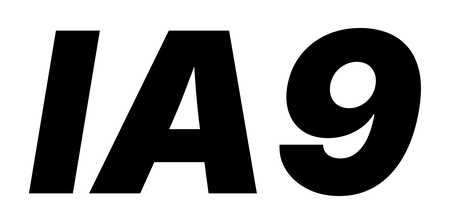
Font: Inter-Italic_Black_Italic